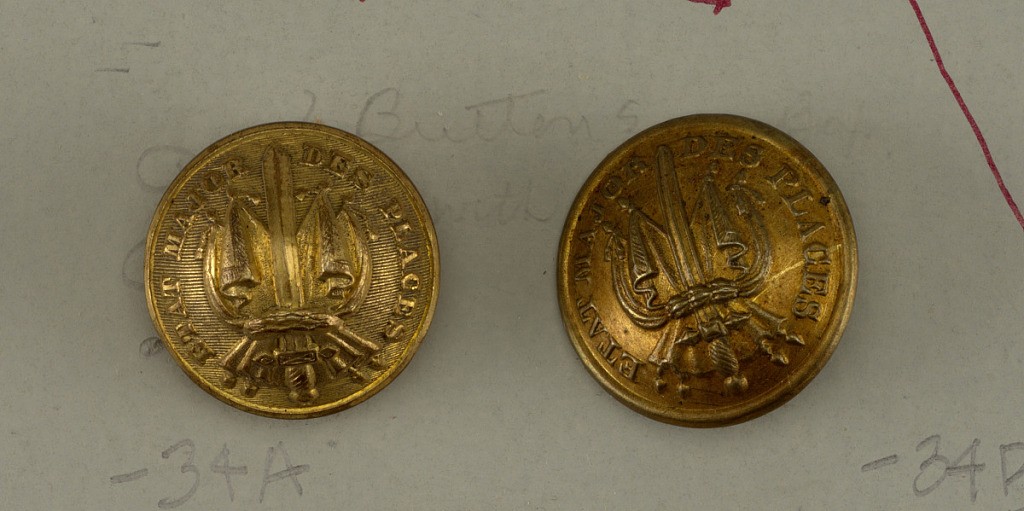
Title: Button
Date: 1844–75
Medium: Brass
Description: Circular buttons decorated with upright sword on four crossed flags surrounded by the words "Etat Major des places".

Components -a,-b are on card i, were not originally labeled with components